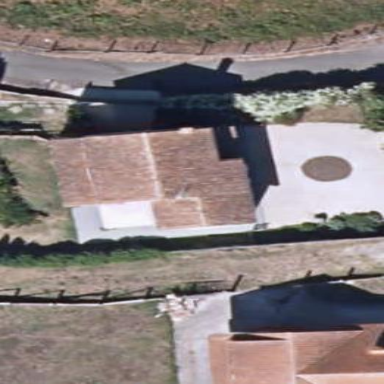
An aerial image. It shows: Simple house.